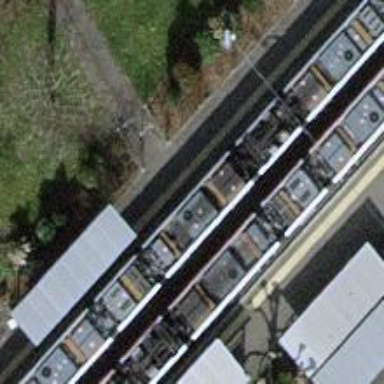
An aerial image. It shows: Tram stop with public transport stop position.